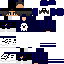
A female skeleton skin with dark skin, wearing white helmet dressed in a blue hoodie and black pants, featuring a closed mouth.